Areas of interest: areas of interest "Sport and cultural"
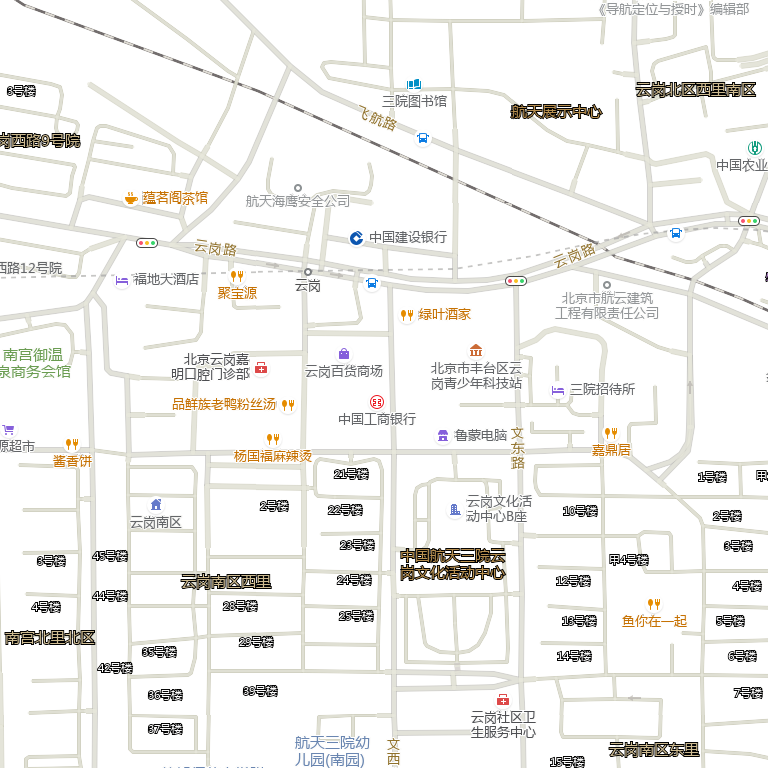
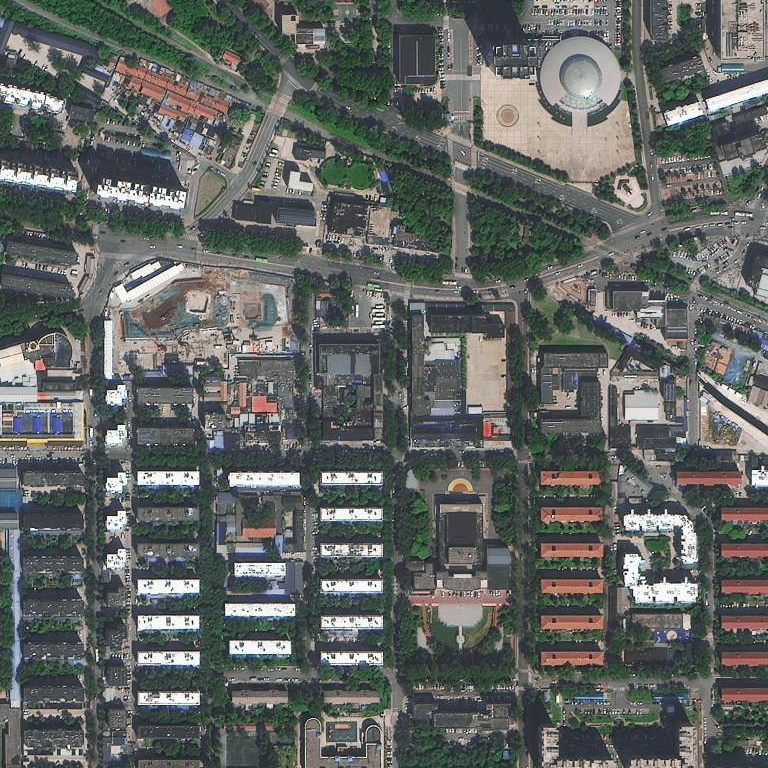